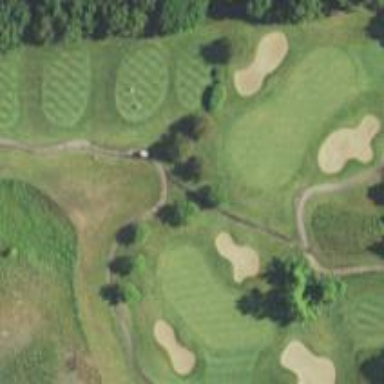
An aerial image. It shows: Path designated for golf carts.